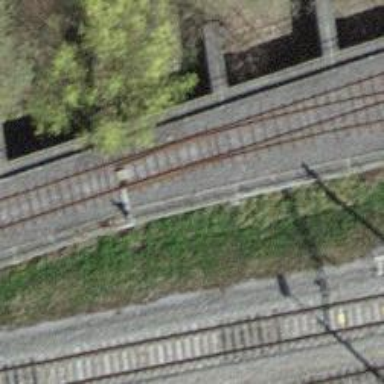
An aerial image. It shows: Disused spur railway line with single track and electrified contact line.